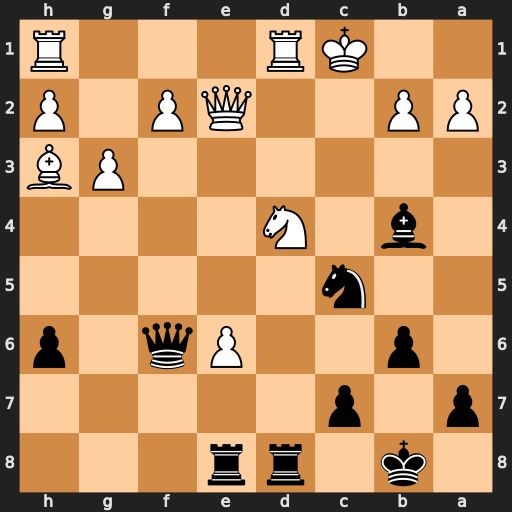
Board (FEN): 1k1rr3/p1p5/1p2Pq1p/2n5/1b1N4/6PB/PP2QP1P/2KR3R
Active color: b
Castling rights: -
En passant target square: -
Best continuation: Rxd4 Rxd4 Qxd4